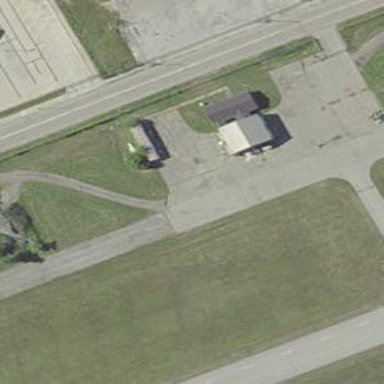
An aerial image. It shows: Apron at the airport.